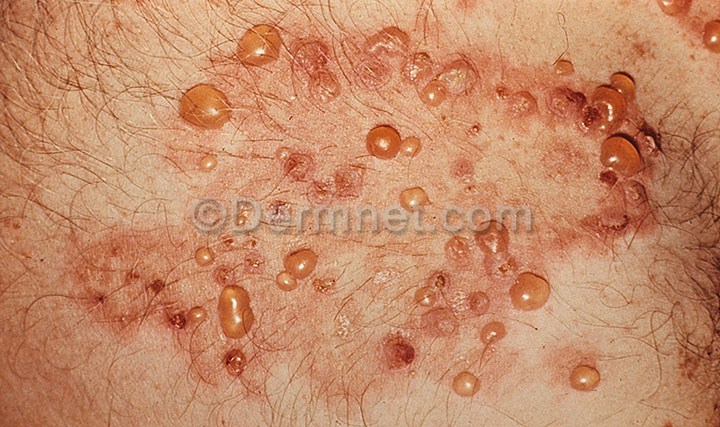
Disease: Bullous Disease Photos